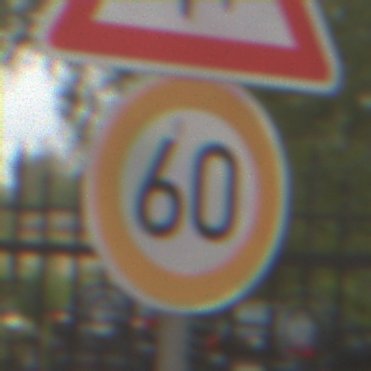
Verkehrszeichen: Geschwindigkeit60
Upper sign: FlugbetriebRechts
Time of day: MorningAfternoon
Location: Outdoor (Urban)
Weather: Overcast
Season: NotSpecified
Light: Natural